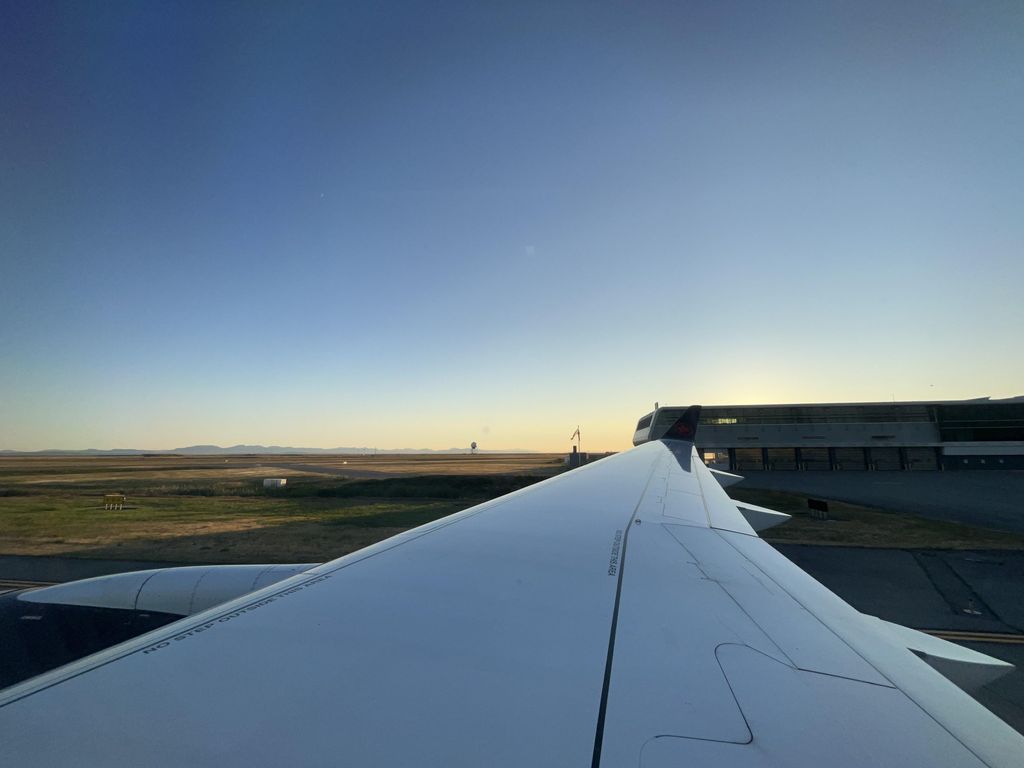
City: vancouver